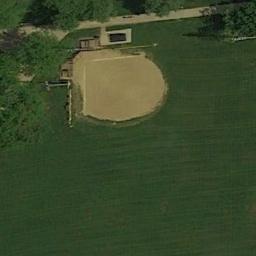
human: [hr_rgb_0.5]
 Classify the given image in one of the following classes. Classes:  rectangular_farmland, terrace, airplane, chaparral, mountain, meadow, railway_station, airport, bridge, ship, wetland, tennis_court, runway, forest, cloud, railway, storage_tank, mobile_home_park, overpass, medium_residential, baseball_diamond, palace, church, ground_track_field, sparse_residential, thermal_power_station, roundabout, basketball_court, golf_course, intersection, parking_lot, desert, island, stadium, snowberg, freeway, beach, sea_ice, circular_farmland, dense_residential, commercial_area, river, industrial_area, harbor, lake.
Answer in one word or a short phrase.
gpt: baseball_diamond